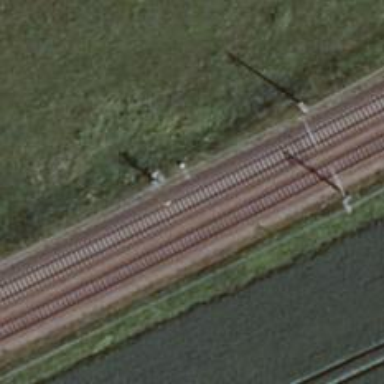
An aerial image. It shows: Railway signal.